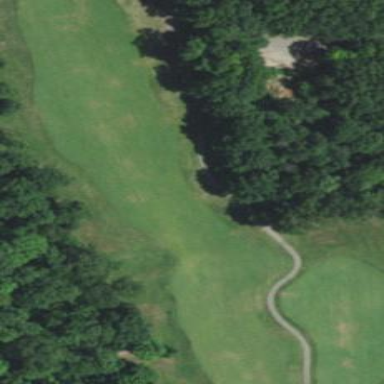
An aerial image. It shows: Grassy area designated as golf fairway.